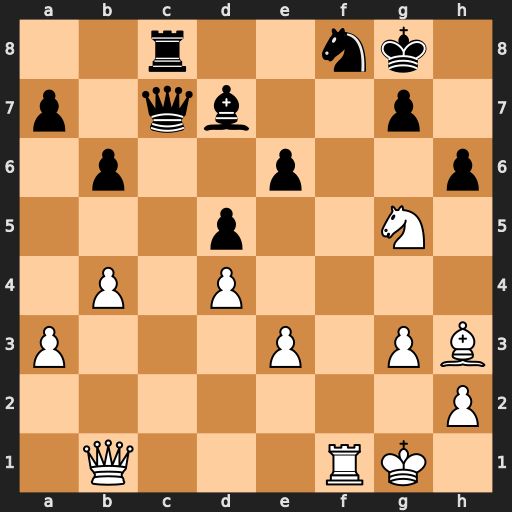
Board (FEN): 2r2nk1/p1qb2p1/1p2p2p/3p2N1/1P1P4/P3P1PB/7P/1Q3RK1
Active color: w
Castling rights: -
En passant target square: -
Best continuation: Bxe6+ Bxe6 Rxf8+ Kxf8 Nxe6+ Kg8 Nxc7